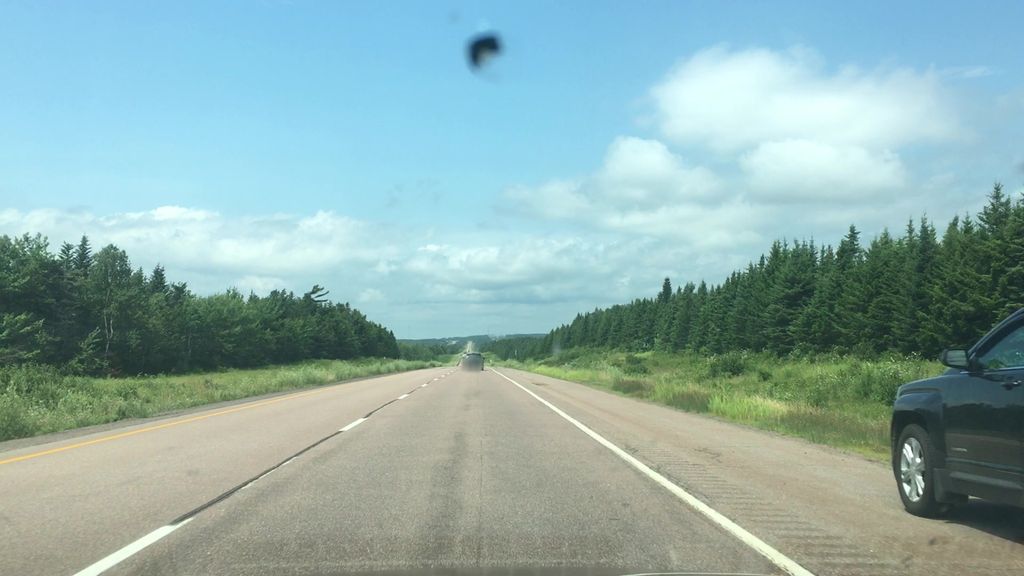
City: charlottetown